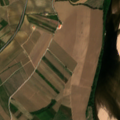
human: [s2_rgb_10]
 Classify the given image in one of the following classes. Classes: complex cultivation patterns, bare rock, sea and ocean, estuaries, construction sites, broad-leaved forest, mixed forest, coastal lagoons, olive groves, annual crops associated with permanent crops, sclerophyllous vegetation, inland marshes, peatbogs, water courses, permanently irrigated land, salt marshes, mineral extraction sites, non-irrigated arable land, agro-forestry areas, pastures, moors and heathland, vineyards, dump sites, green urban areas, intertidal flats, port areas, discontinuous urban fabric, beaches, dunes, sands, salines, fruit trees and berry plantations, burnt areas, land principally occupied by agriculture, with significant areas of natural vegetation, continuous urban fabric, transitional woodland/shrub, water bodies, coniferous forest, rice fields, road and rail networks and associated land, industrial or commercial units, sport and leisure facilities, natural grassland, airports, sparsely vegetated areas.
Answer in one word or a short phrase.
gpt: permanently irrigated land, vineyards, land principally occupied by agriculture, with significant areas of natural vegetation, water courses